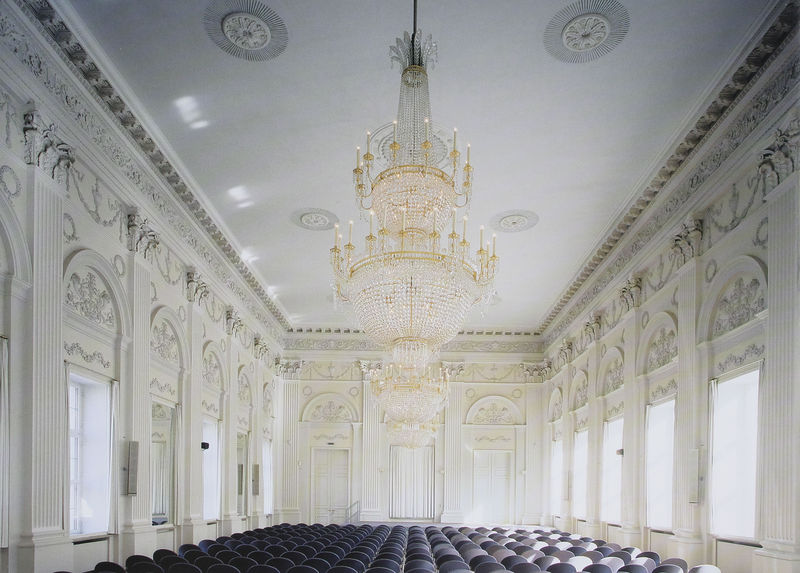
Titel: Der Alte Herkulessaal (heute Max-Josef-Saal)
Künstler: Andreas Gärtner
Standort: München
Institution: Residenz
Schlagwörter: blau, dunkel, schatten, weiß, gelb, ocker, blumen, fenster, glas, grau, hell, hintergrund, lampe, laterne, licht, orange, raum, schmuck, schwarz, stuhl, stühle, säulen, tür, zimmer, schloss, beige, muster, ornament, gläser, profile, wand, architektur, barock, rahmen, sockel, innenraum, vorhang, spiegelung, gold, sessel, stoff, stoffe, decke, klassizismus, bühne, girlande, konzert, oper, theater, renaissance, rokoko, kanneliert, ranken, relief, sitze, bogen, perspektive, türen, farben, farbe, lila, beleuchtung, pilaster, saal, rundbogen, gardinen, vorhänge, reflexe, symmetrie, ornamente, verzierung, kerze, kerzen, kronleuchter, leuchter, lüster, stuck, aufgang, geländer, innenansicht, podest, edel, lichtreflexe, halle, zuschauerraum, foto, fotografie, photographie, bögen, wände, medaillon, fensterrahmen, strahlen, zentralperspektive, symmetrisch, schwarzweiß, architrav, kapitell, ranke, girlanden, photo, reihen, fries, sims, gesims, kristall, fensterglas, bestuhlung, farbfoto, simse, rundbögen, empfang, kanneluren, kränze, rokokko, stuckdecke, golden, korinthisch, fotographie, verzierungen, rosetten, dokument, geschoss, gebälk, triumphbogen, tympanon, nischen, etage, konzertsaal, gesimse, blendbogen, neoklassizismus, blendwerk, halbbogen, seitenfenster, festons, blendbögen, festsaal, travee, korinthische ordnung, dokumentation, ballsaal, sitzung, grotesken, kristalleuchter, stuhlreihen, lünetten, blenwerk, boxen, diamant, farbfotografie, lautsprecher, schwärzlich, stuckatur, weiß in weiß, zentralperspektivisch, voirhang, kronlauchter, bestuhlt, tographie, to, s, fotgrargaie, lautsprcher, fenstervorsprung, christall